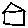
Label: house